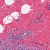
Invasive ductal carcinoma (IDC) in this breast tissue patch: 0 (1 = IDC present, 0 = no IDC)